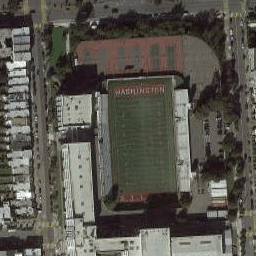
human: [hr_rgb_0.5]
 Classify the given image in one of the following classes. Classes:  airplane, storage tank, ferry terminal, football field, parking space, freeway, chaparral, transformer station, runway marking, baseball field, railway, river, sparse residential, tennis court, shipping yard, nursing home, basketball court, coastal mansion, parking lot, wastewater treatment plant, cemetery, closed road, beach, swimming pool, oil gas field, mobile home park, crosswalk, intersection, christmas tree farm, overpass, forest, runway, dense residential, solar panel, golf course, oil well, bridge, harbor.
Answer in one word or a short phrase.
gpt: football field